И электрическое и магнитное поля воздействуют на движущиеся в них заряженные частицы, которые определенным образом меняют характер своего движения. Всюду в дальнейшем предполагается, что заряженные частицы двигаются в вакууме, а излучением электромагнитных волн можно пренебречь. В данной задаче рассматривается движение электронов, которые представляют собой классические точечные частицы. При проведении численных расчетов считайте, где необходимо, что электрон обладает отрицательным электрическим зарядом, модуль которого равен $e=1.60\cdot 10^{-19}~Кл$, а его масса равна $m=9.11\cdot 10^{-31}~кг$. Электрическая и магнитная постоянные равны $\varepsilon_{0}=8.85\cdot 10^{-12}~Ф/м$ и $\mu_{0}=1.26\cdot 10^{-6}~Гн/м$, постоянная Больцмана $k_{B}=1.38\cdot 10^{-23}~Дж/К$. Пусть в начальный момент времени $t = 0$ электрон покоится в начале координат, а вдоль положительного направления оси $x$ приложено однородное электрическое поле напряженностью $E$. Электрону сообщают начальную скорость $u_{0}$, также направленную в положительном направлении оси $x$.
Определите максимальное значение координаты электрона $x_{\max}$ за все время его движения. Пусть в начальный момент времени $t = 0$ электрон покоится в начале координат, а вдоль положительного направления оси $z$ приложено однородное магнитное поле с индукцией $B$. Электрону сообщают начальную скорость $u_{0}$, направленную в положительном направлении оси $x$.
Определите максимальное значение координаты электрона $x_{\max}$ за все время его движения.
В процессе движения по траектории электрону в некоторый момент времени сообщили дополнительную скорость $\delta u$ в направлении, перпендикулярном его текущей скорости $u$ и лежащем в плоскости его начальной траектории, причем $\delta u \ll u$. Определите период возникших двумерных колебаний электрона относительно его первоначальной невозмущенной траектории. Пусть в начальный момент времени $t = 0$ электрон покоится в начале координат, а вдоль отрицательного направления оси $x$ приложено однородное электрическое поле напряженностью $E$. Помимо этого, вдоль положительного направления оси $y$ создано однородное магнитное поле с индукцией $B$. Электрон освобождают с нулевой начальной скоростью.
Определите максимальное значение координаты электрона $x_{\max}$ за все время его движения. Пусть в начальный момент времени $t = 0$ электрон покоится в начале координат, а вдоль положительного направления оси $z$ приложено магнитное поле, индукция которого в плоскости $xy$ зависит от расстояния $r$ до оси $z$ по закону $B=\alpha r=\alpha(x^{2}+y^{2})^{1/2}$. Электрону сообщают начальную скорость $u_{0}$, направленную в положительном направлении оси $x$.
Определите максимальное расстояние $r_{\max}$ от электрона до оси $z$ в процессе его движения. В некоторой области пространства создается осесимметричное относительно оси $z$ магнитное поле. В момент времени $t = 0$ магнитное поле отсутствует, а затем начинает медленно нарастать, причем во всех точках плоскости $xy$ вектор индукции поля направлен вдоль оси $z$. По прошествии некоторого промежутка времени индукция магнитного поля достигает предельного значения и перестает изменяться. При этом в плоскости $xy$ распределение поля имеет вид $$ \begin{equation*} B = \begin{cases} B_{1}, & 0< r < r_{1}, \\ B_{2}, & r_{1} < r < r_{2}, \\ 0, & r > r_{2}, \end{cases} \end{equation*} $$ где $r$ — расстояние до оси $z$, а $r_[1}$ и $r_[2}$ — известные величины.  В момент времени $t = 0$ электрон покоится в некоторой точке, лежащей в плоскости $xy$. При включении поля электрон начинает двигаться по окружности в плоскости $xy$, центр которой находится на оси $z$.
Определите, при каком отношении $B_{1}/B_{2}$ возможно описанное движении электрона. Магнетрон — электронный электровакуумный прибор, величина протекающего тока в котором управляется электрическим и магнитным полем. Рассмотрим простейший магнетрон, состоящий из проводящих соосных длинных цилиндрических катода и анода с радиусами $a=3.00\cdot 10^{-1}~мм$ и $b = 6.00~мм$ соответственно, расположенных внутри вакуумной лампы. Лампа находится в центре цилиндрического соленоида, ось которого совпадает с осями катода и анода, а число витков составляет $N = 2590$, длина равна $L = 210~мм$ и диаметр — $D = 105~мм$. Разность потенциалов между катодом и анодом постоянна и равна $V_{0} = 75.0~В$. Считайте, что покидающие катод электроны образуются вследствие термоэлектронной эмиссии и имеют нулевую начальную скорость, а также пренебрегайте пространственным зарядом электронов в лампе.
Рассчитайте разность потенциалов $V$ между катодом и точкой в пространстве, расположенной на расстоянии $r = 3.00~мм$ до общей оси лампы и соленоида.
Рассчитайте наименьший ток соленоида $I_{\min}$, при котором ток в магнетроне между катодом и анодом обращается в ноль.
Найдите условие для температуры катода $T$, при выполнении которого начальную скорость электронов действительно можно считать нулевой. Вам может понадобиться знание следующих интегралов: $$\int x^{n} dx=\frac{x^{n+1}}{n+1}, \text{ где } n \neq −1 \text{ и } C~–~\text{произвольная постоянная};$$ $$\int \frac{dx}{x}=\ln |x|+C, \text{ где } C~–~\text{произвольная постоянная};$$ $$\int \frac{dx}{{x^2+a^2}^{3/2}}=\frac{x}{a^2(x^2+a^2)^{3/2}}+C, \text{ где } a,~C~–~\text{произвольные постоянные};$$ $$(1+x)^{\gamma} \approx 1+\gamma x+\frac{\gamma(\gamma-1)}{2}x^2, \text{ для } |x| \ll 1 \text{ и любых } \gamma;$$ $$\ln(1+x) \approx x, \text{ для } |x|\ll 1.$$
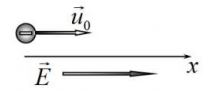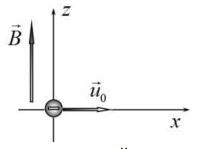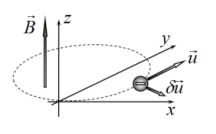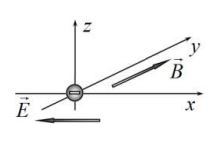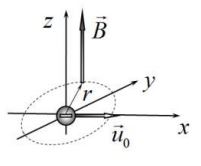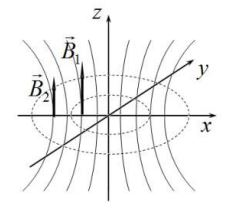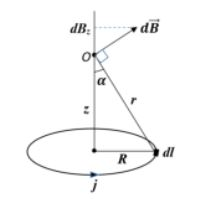
Определите максимальное значение координаты электрона $x_{\max}$ за все время его движения.
Решение: Под действием однородного электрического поля электрон движется с постоянным ускорением$$a=\frac{eE}{m}, \tag{1}$$которое направлено в отрицательном направлении оси $x$, поэтому максимальное значение достигаемой координаты определяется выражением$$x_{\max}=\frac{u_{0}^{2}}{2a}=\frac{mu_{0}^{2}}{2eE}. \tag{2}$$
Ответ: $$x_{\max}=\frac{mu_{0}^{2}}{2eE}. $$

Определите максимальное значение координаты электрона  $x_{\max}$ за все время его движения.
Решение: При движении в однородном магнитном поле на электрон действует сила Лоренца, равная$$F_{L}=eu_{0}B, \tag{3}$$и он совершает движение по окружности, радиус $R$ которой определяется из второго закона Ньютона$$m\frac{u_{0}^{2}}{R}=F_{L}, \tag{4}$$откуда получаем$$R=\frac{mu_{0}}{eB}. \tag{5}$$Очевидно, что максимальное значение координаты при этом равно$$x_{\max}=R=\frac{mu_{0}}{eB}. \tag{6}$$
Ответ: $$x_{\max}=\frac{mu_{0}}{eB}. $$

В процессе движения по траектории электрону в некоторый момент времени сообщили дополнительную скорость $\delta u$ в направлении, перпендикулярном его текущей скорости $u$ и лежащем в плоскости его начальной траектории, причем $\delta u \ll u$. Определите период возникших двумерных колебаний электрона относительно его первоначальной невозмущенной траектории.
Решение: Задача проще всего решается в лабораторной системе отсчета, в которой электрон двигается по окружности с частотой, определяемой формулой $(5)$ в виде$$\omega=\frac{u_{0}}{R}=\frac{eB}{m}. \tag{7}$$При сообщении электрону малой дополнительной скорости он перейдет на движение по окружности, близкой к первоначальной и пересекающейся с ней в двух диаметрально противоположных точках, что можно рассматривать как движение по замкнутой двумерной траектории с периодом $$T=\frac{2\pi}{\omega}=\frac{2\pi m}{eB}. \tag{8}$$
Ответ: $$T=\frac{2\pi m}{eB}.$$

Определите максимальное значение координаты электрона $x_{\max}$ за все время его движения.
Решение: В момент, когда координата $x$ максимальна, скорость частицы $u$ направлена вдоль оси $z$ и по закону сохранения энергии равна$$eEx_{\max}=\frac{mu^{2}}{2}. \tag{9}$$В проекции на ось $z$ уравнение движения записывается в конечных разностях виде$$m\frac{\Delta u_{z}}{\Delta t}=eBu_{x}, \tag{10}$$что с учетом $\Delta x=u_{x}\Delta t$ приводит к соотношению$$m\Delta u_{z}=eB\Delta x, \tag{11}$$которое для искомого момента принимает вид$$mu=eBx_{\max}. \tag{12}$$Решая совместно уравнения $(9)$ и $(12)$, окончательно получаем$$x_{\max}=\frac{2mE}{eB^{2}}. \tag{13}$$
Ответ: $$x_{\max}=\frac{2mE}{eB^{2}}.$$

Определите максимальное расстояние $r_{\max}$ от электрона до оси $z$ в процессе его движения.
Решение: Так как магнитное поле работы не совершает, то скорость электрона остается постоянной по модулю и равной начальной$$u=u_{0}=\operatorname{const}. \tag{14}$$Разобьем полную скорость на радиальную $u_{r}=dr/dt$ и азимутальную $u_{\varphi}=rd\varphi/dt$ составляющие. Момент импульса электрона относительно начала координат очевидно равен$$L=mru_{\varphi}, \tag{15}$$а момент силы Лоренца относительно той же точки $$M=eBu_{r}r. \tag{16}$$Согласно уравнению моментов имеем$$\frac{dL}{dt}=M, \tag{17}$$что с использованием $u_{r}=dr/dt$ приводит к соотношению$$d(mru_{\varphi})=e\alpha r^{2}dr. \tag{18}$$В момент времени, когда расстояние до оси $z$ максимально, радиальная скорость обращается в ноль, а азимутальная скорость равна начальной в соответствии с формулой $(14)$, поэтому интегрирование соотношения $(18)$ приводит к уравнению$$mr_{\max}u_{0}=e\alpha \frac{r_{\max}^{3}}{3}, \tag{19}$$из которого следует, что$$r_{\max}=\sqrt{\frac{3m u_{0}}{e\alpha}}. \tag{20}$$
Ответ: $$r_{\max}=\sqrt{\frac{3m u_{0}}{e\alpha}}.$$

Определите, при каком отношении $B_{1}/B_{2}$ возможно описанное движении электрона.
Решение: Так как электрон все время движется по окружности, то, согласно уравнению $(5)$, при нарастании магнитного поля на его орбите $B_{0}$ производная импульса меняется по закону$$\frac{dp}{dt}=er\frac{dB_{0}}{dt}. \tag{21}$$Электрон приходит в движение за счет вихревого электрического поля, напряженность $E$ которого определяется соотношением $$E=\frac{1}{2\pi r}\frac{d\Phi}{dt}, \tag{22}$$в которое по закону Фарадея входит поток магнитной индукции через орбиту электрона, равный $$\Phi=\int\limits_0^r B(r)2\pi rdr. \tag{23}$$Уравнение второго закона Ньютона для ускорения электрона по орбите имеет вид$$\frac{dp}{dt}=e E. \tag{24}$$Совместное решение уравнений $(21)-(24)$ приводит к следующему равенству для магнитного поля, которое называется циклотронным условием $$\int\limits_0^r B(r)2\pi rdr=2\pi r^{2}B_{0}. \tag{25}$$Из формулы $(25)$ заключаем, что его выполнение возможно только в случае, когда электрон движется в области магнитного поля с индукцией $B_{0}=B_{2}$, поэтому интегрируя заданную в условии магнитную индукцию как функцию расстояния, получаем соотношение $$B_{1}\pi r_{1}^{2}+B_{2}\pi(r^{2}-r_{1}^{2})=2\pi r^{2}B_{2}, \tag{26}$$решение которого имеет вид $$\frac{B_{1}}{B_{2}}=1+\frac{r^{2}}{r_{1}^{2}}. \tag{27}$$Движение электрона по окружности возможно только в той области, в которой индукция равна $B_{2}$, то есть при $r_{1} < r < r_{2}$, а значит искомое отношение должно лежать в интервале $$2< \frac{B_{1}}{B_{2}} < 1+\frac{r_{2}^{2}}{r_{1}^{2}}. \tag{28}$$
Ответ: $$2< \frac{B_{1}}{B_{2}} < 1+\frac{r_{2}^{2}}{r_{1}^{2}}. $$

Рассчитайте разность потенциалов $V$ между катодом и точкой в пространстве, расположенной на расстоянии $r = 3.00~мм$ до общей оси лампы и соленоида.
Решение: Пусть на единицы длины цилиндрического катода и анода приходится заряд, равный $\lambda$, а полная длина электродов составляет $l$. Тогда по теореме Гаусса, напряженность электрического поля в пространстве между катодом и анодом определяется уравнением $$E2\pi rl=\frac{\lambda l}{\varepsilon_{0}}, \tag{29}$$откуда получаем $$E=\frac{\lambda}{2\pi \varepsilon_{0}r}. \tag{30}$$Здесь $r$ — расстояние до оси магнетрона.Зависимость разности потенциалов от расстояния $r$ по определению записывается в виде интеграла $$V=\int\limits_a^r Edr=\frac{\lambda}{2\pi \varepsilon_{0}}\ln \frac{r}{a}, \tag{31}$$который в частности для $r=b$ дает$$V_{0}=\frac{\lambda}{2\pi\varepsilon_{0}}\ln\frac{b}{a}. \tag{32}$$Решая совместно уравнения $(31)$ и $(32)$, получаем$$V=V_{0}\frac{\ln(r/a)}{\ln(b/a)}=57.6~В. \tag{33}$$
Ответ: $$V=V_{0}\frac{\ln(r/a)}{\ln(b/a)}=57.6~В. $$

Рассчитайте наименьший ток соленоида $I_{\min}$, при котором ток в магнетроне между катодом и анодом обращается в ноль.
Решение: Рассмотрим тонкое кольцо радиуса $R$, по которому протекает ток $j$, и рассчитаем величину магнитной индукции в точке на оси кольца, отстоящей от его центра на расстоянии $z$. Разобьем кольцо на малые элементы $dl$, тогда магнитная индукция определяется следующим законом Био-Саварра $$d\vec{B}=\frac{\mu_{0}j}{4\pi}\frac{d\vec{l} \times \vec{r}}{r^{3}}, \tag{34}$$в котором вектор $r$ проведен из точки расположения элемента тока $dl$ в точку $O$, в которой ищется магнитная индукция.Из геометрических соотношений следует, что$$ dl \times r =dl \cdot r, \tag{35}$$а так как результирующая магнитная индукция направлена вдоль оси кольца$$dB_{z}=dB\sin\alpha, \tag{36}$$то, используя геометрическое соотношение $R=r\sin\alpha$, окончательно получаем $$dB_{z}=\frac{\mu_{0}j}{4\pi}\frac{Rdl}{r^{3}}. \tag{37}$$  Учитывая, что расстояния, входящие в формулу $(37)$, являются постоянными и $$r^{2}=R^{2}+z^{2}, \tag{38}$$то после суммирования по всем элементам кольца находим$$B_{z}=\frac{\mu_{0}j}{2}\frac{R^{2}}{(R^{2}+z^{2})^{3/2}}. \tag{39}$$Рассчитаем теперь индукцию магнитного поля в центре соленоида, так как именно там расположена лампа магнетрона. Для этого рассмотрим витки, расположенные на расстоянии от центра от $z$ до $z+dz$, по которым протекает ток$$dj=\frac{NI}{L}dz. \tag{40}$$Эти витки можно рассматривать как кольцо, магнитная индукция которого определяется формулой $(39)$, из которой получаем$$dB=\frac{\mu_{0}NI}{2L}\frac{R^{2}}{(R^{2}+z^{2})^{3/2}}dz, \tag{41}$$что после интегрирования дает окончательное выражение$$B=\frac{\mu_{0}NIR^{2}}{2L}\int\limits_{-L/2}^{L/2}\frac{dz}{(R^{2}+z^{2})^{3/2}}=\frac{\mu_{0}NI}{L\sqrt{1+D^{2}/L^{2}}}, \tag{42}$$где использовано выражение для диаметра $D=2R$. Для движения электронов в магнетроне справедлива формула, аналогичная формуле $(18)$ и имеющая вид$$d(mru_{\varphi})=e B r dr, \tag{43}$$интегрирование которой при условии постоянства магнитной индукции и $a\ll b$ дает$$mru_{\varphi}=\frac{1}{2}eBr^{2}. \tag{44}$$С другой стороны, из закона сохранения энергии следует, что$$\frac{m}{2}(u_{r}^{2}+u_{\varphi}^{2})=eV. \tag{45}$$В момент достижения критической величины тока магнитная индукция вблизи анода становится такой, что радиальная скорость электронов обращается в ноль, что приводит к условиям$$u_{r}=0, r=b, V=V_{0}, \tag{46}$$что с использованием выражений $(44)$ и $(45)$ дает критическую величину магнитного поля$$B=\sqrt{\frac{8mV_{0}}{eb^{2}}}. \tag{47}$$Используя формулу $(42)$, находим соответствующую величину тока в соленоиде$$I_{\min}=\sqrt{\frac{8mV_{0}}{e}(1+D^{2}/L^{2})}\frac{L}{\mu_{0}Nb}=0.701~А. \tag{48}$$
Ответ: $$I_{\min}=\sqrt{\frac{8mV_{0}}{e}(1+D^{2}/L^{2})}\frac{L}{\mu_{0}Nb}=0.701~А. $$

Найдите условие для температуры катода $T$, при выполнении которого начальную скорость электронов действительно можно считать нулевой.
Решение: Начальная энергия электронов в лампе вблизи катода определяется температурой самого катода и составляет порядка$$E_{T}=k_{B}T. \tag{49}$$Эта энергия, очевидно, должна быть много меньше энергии электронов вблизи анода $E_{0}$, то есть$$E_{T} \ll E_{0}$$где $E_{0}=eV_{0}$, откуда получаем искомую оценку$$T \ll \frac{eE_{0}}{k_{B}}=8.70\cdot 10^{5}~К, \tag{51}$$что фактически означает применимость использованного приближения, так как температура катода обычно минимум на два порядка меньше.
Ответ: $$T \ll \frac{eE_{0}}{k_{B}}=8.70\cdot 10^{5}~К.$$
Темы:
T, Жаутыковские